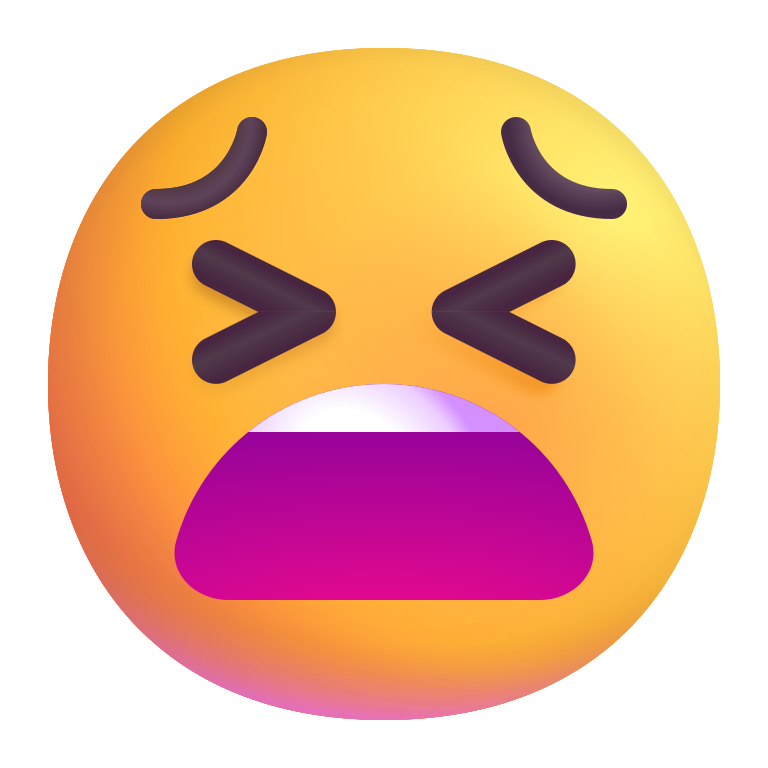
tired face color